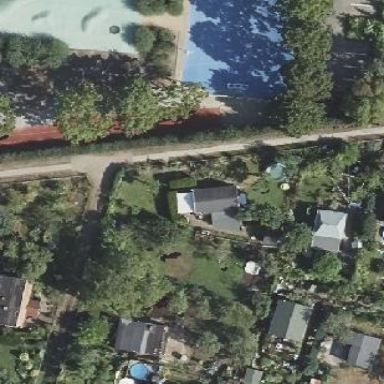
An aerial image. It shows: Plot in the allotments.